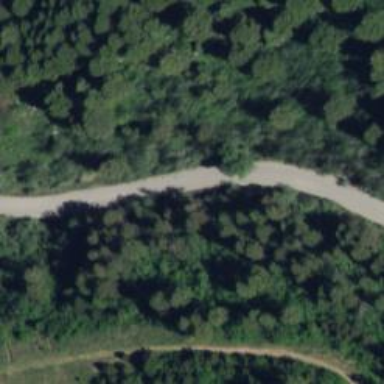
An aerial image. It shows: Unclassified road used for downhill skiing.